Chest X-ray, AP view. Patient: 58 years old, sex M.
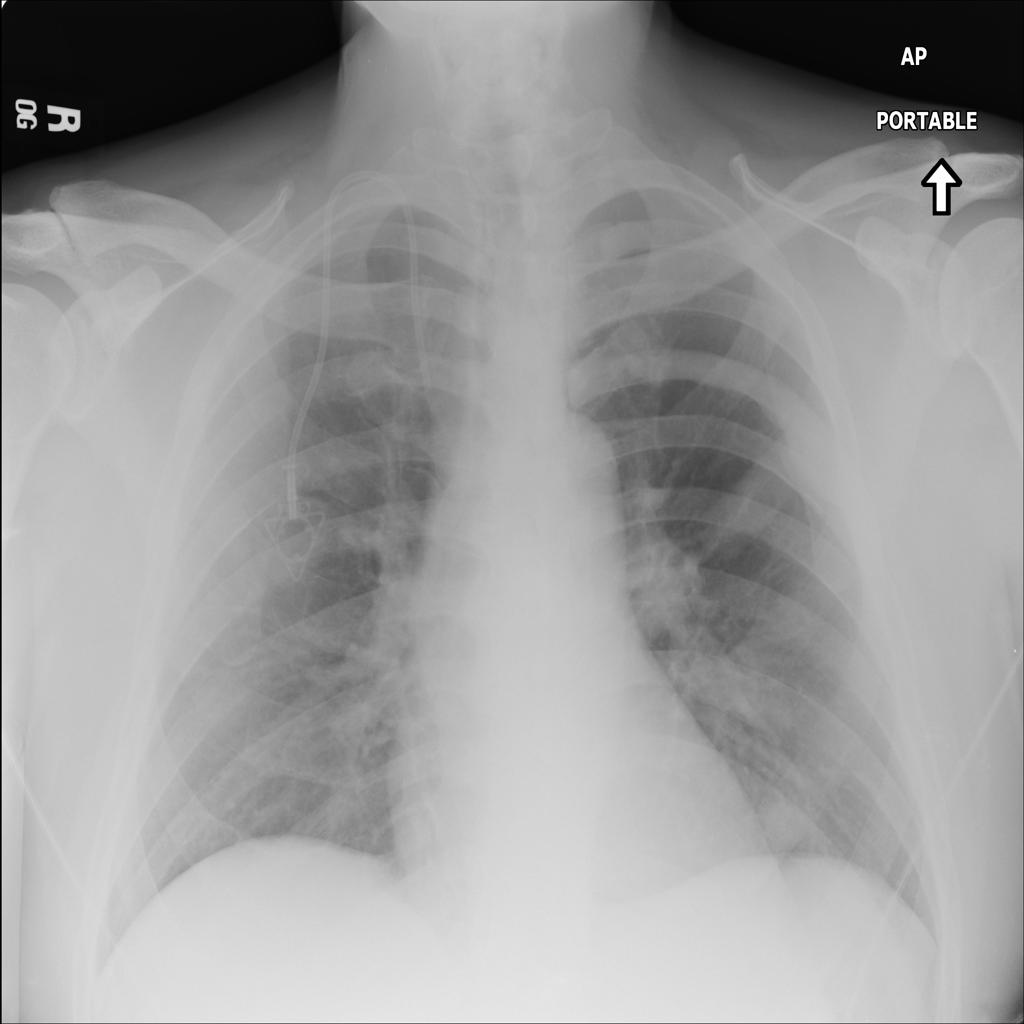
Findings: No Finding